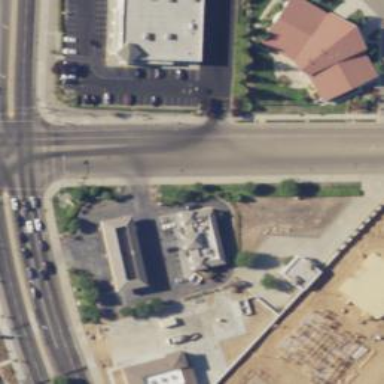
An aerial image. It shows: Convenience shop.